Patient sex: M
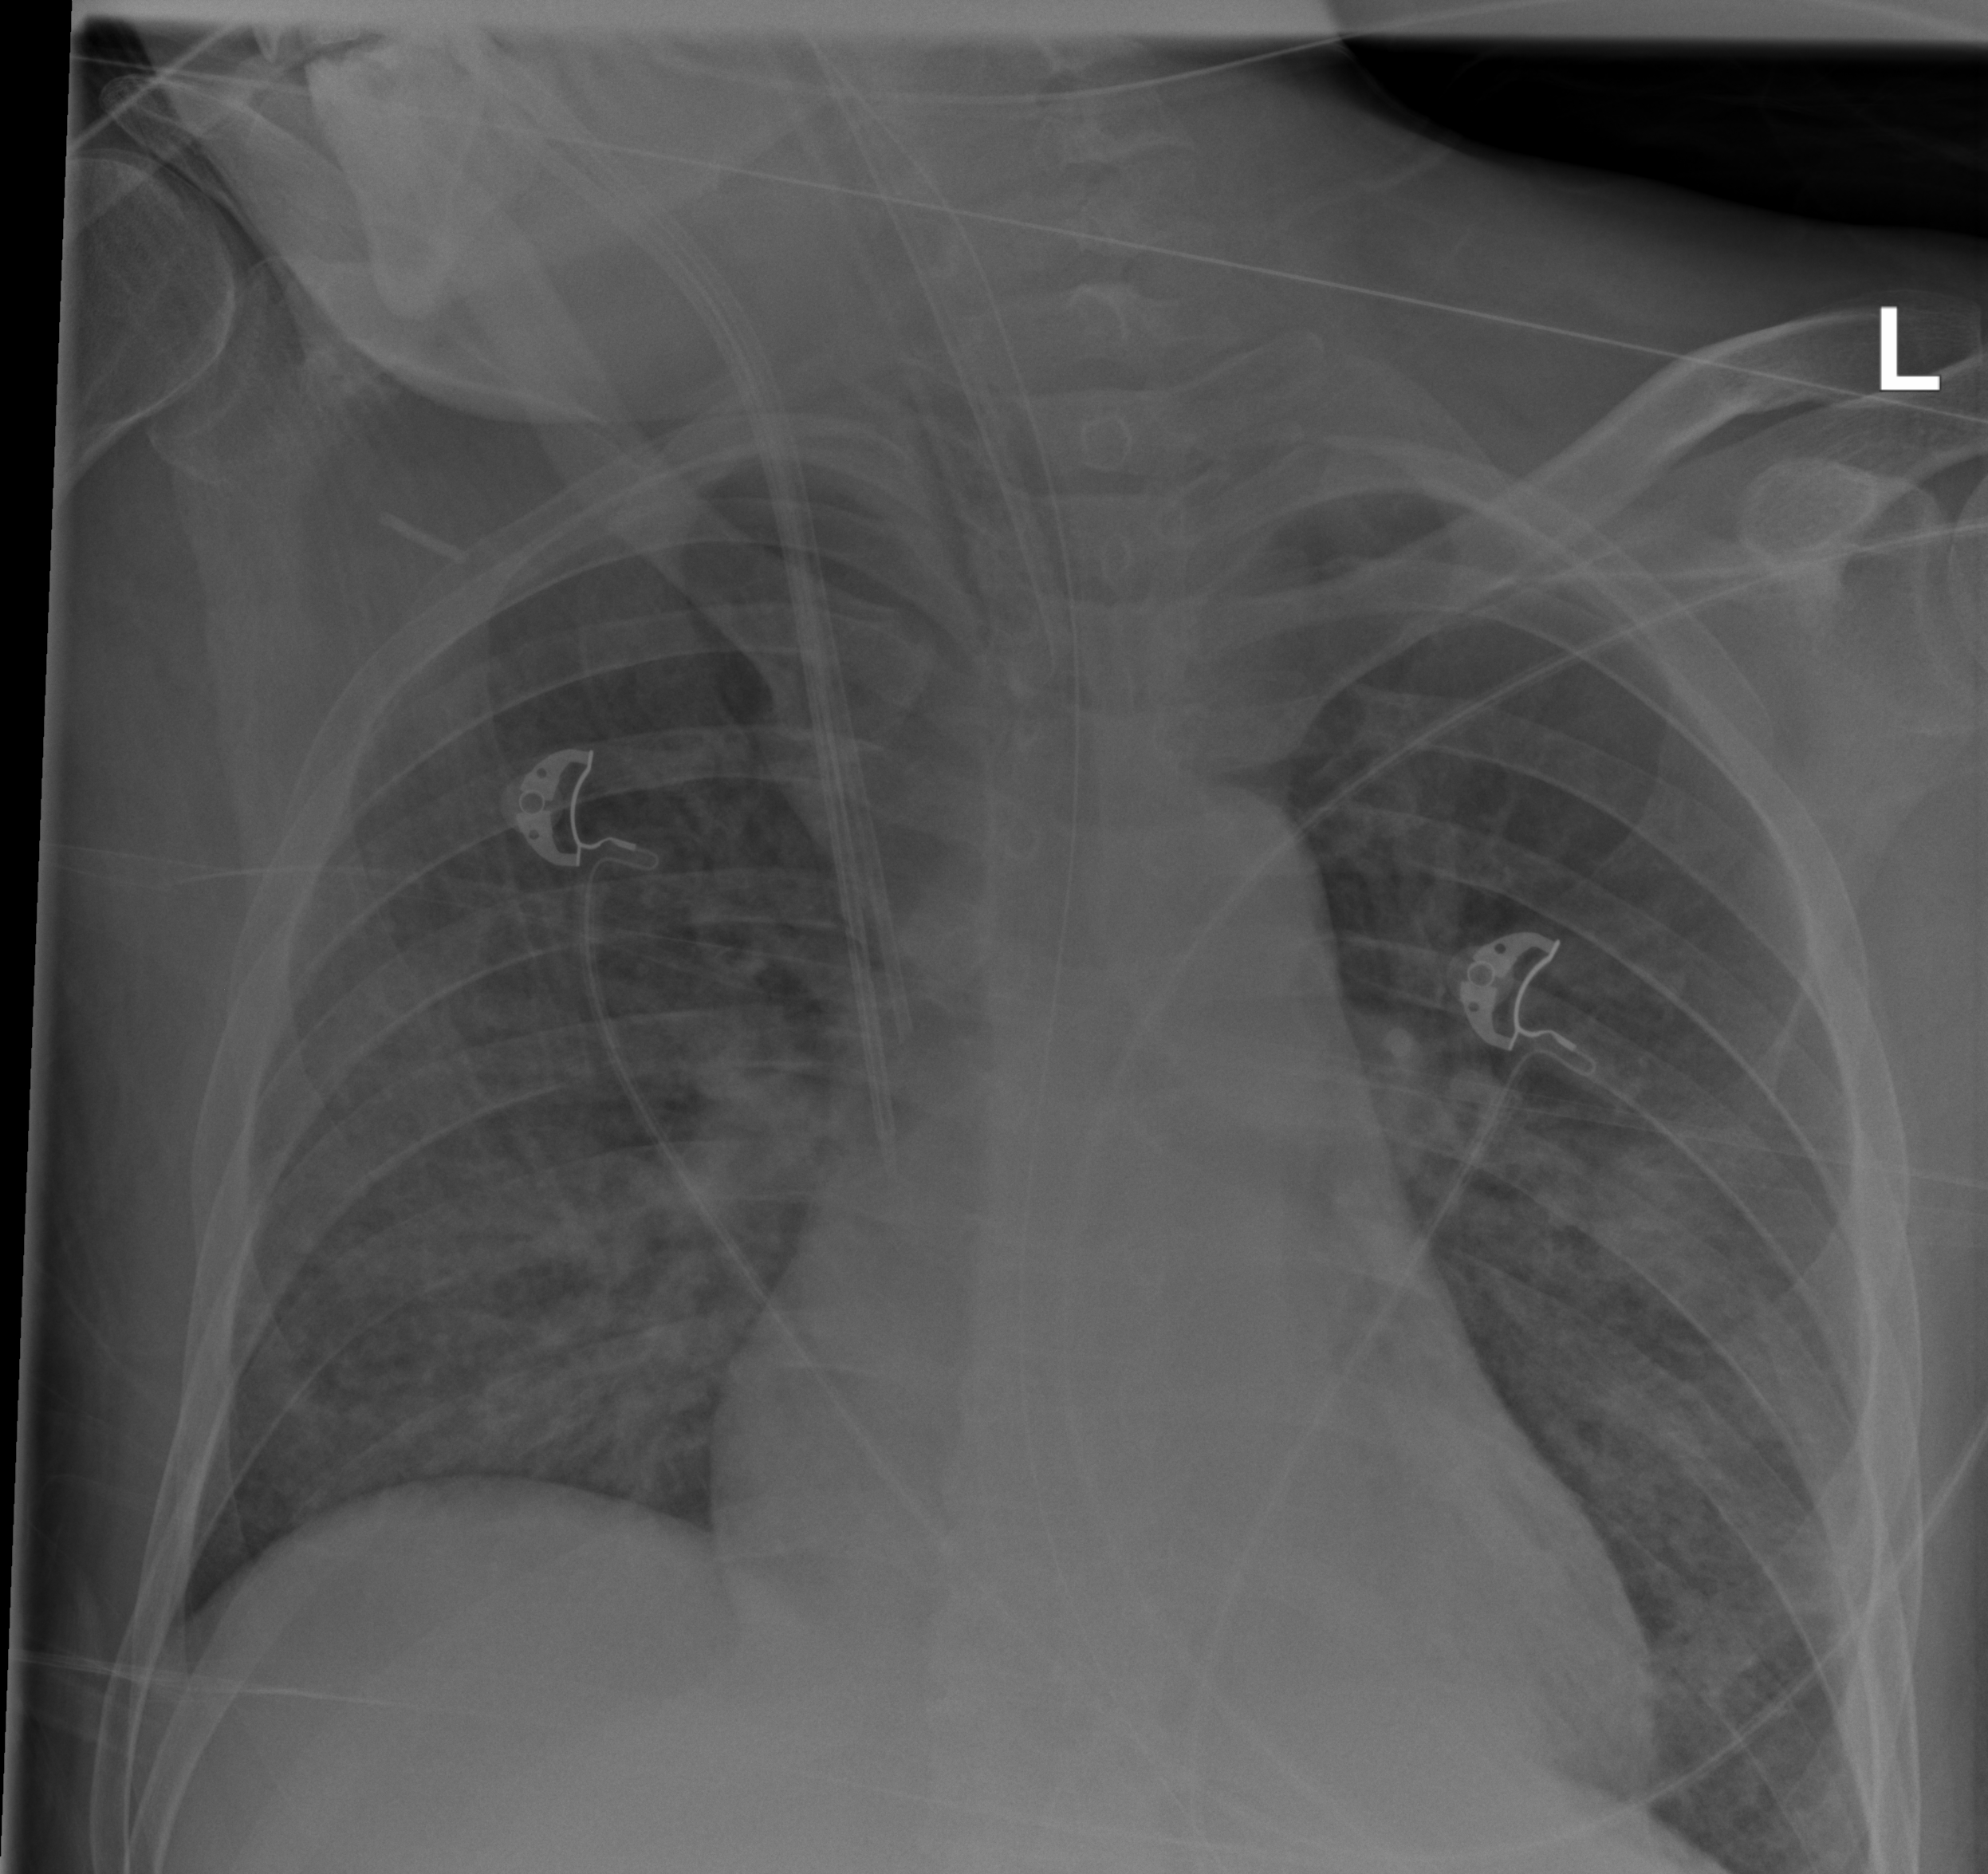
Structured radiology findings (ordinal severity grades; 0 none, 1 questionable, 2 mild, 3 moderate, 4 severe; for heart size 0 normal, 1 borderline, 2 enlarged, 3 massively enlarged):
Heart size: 2
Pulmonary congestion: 0
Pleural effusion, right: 0
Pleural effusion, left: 2
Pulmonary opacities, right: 3
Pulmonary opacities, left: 2
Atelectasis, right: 3
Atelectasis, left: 2